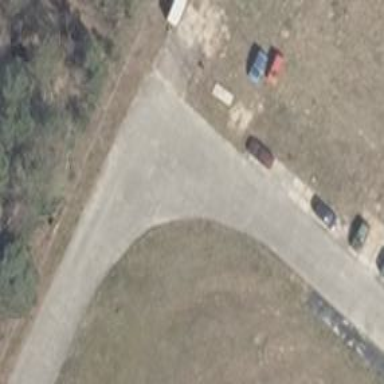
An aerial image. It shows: View of road.